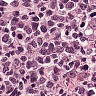
Metastatic tissue present: no